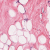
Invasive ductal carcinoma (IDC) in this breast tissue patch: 0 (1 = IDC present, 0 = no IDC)